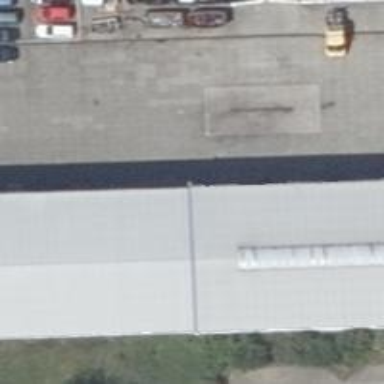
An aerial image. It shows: Commercial building with gabled roof.